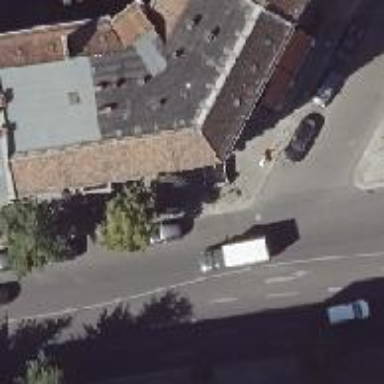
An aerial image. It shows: Shop selling clothes.